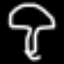
Label: mushroom